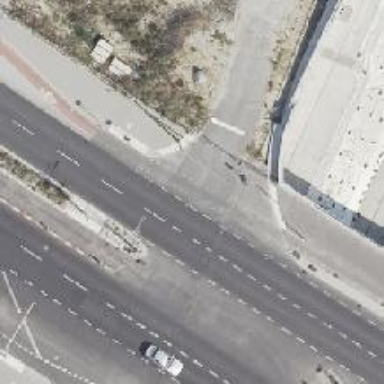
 there is sidewalk with surface of asphalt and paving stones."